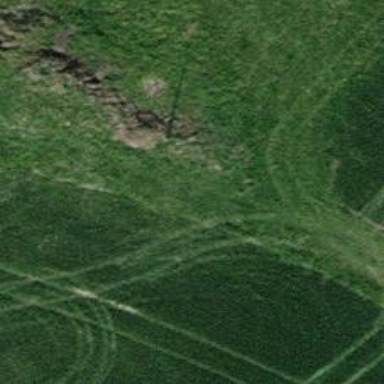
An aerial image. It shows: Grass track with grade5 tracktype.